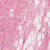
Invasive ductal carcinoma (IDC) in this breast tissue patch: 0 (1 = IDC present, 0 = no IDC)